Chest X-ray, AP view. Patient: 65 years old, sex M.
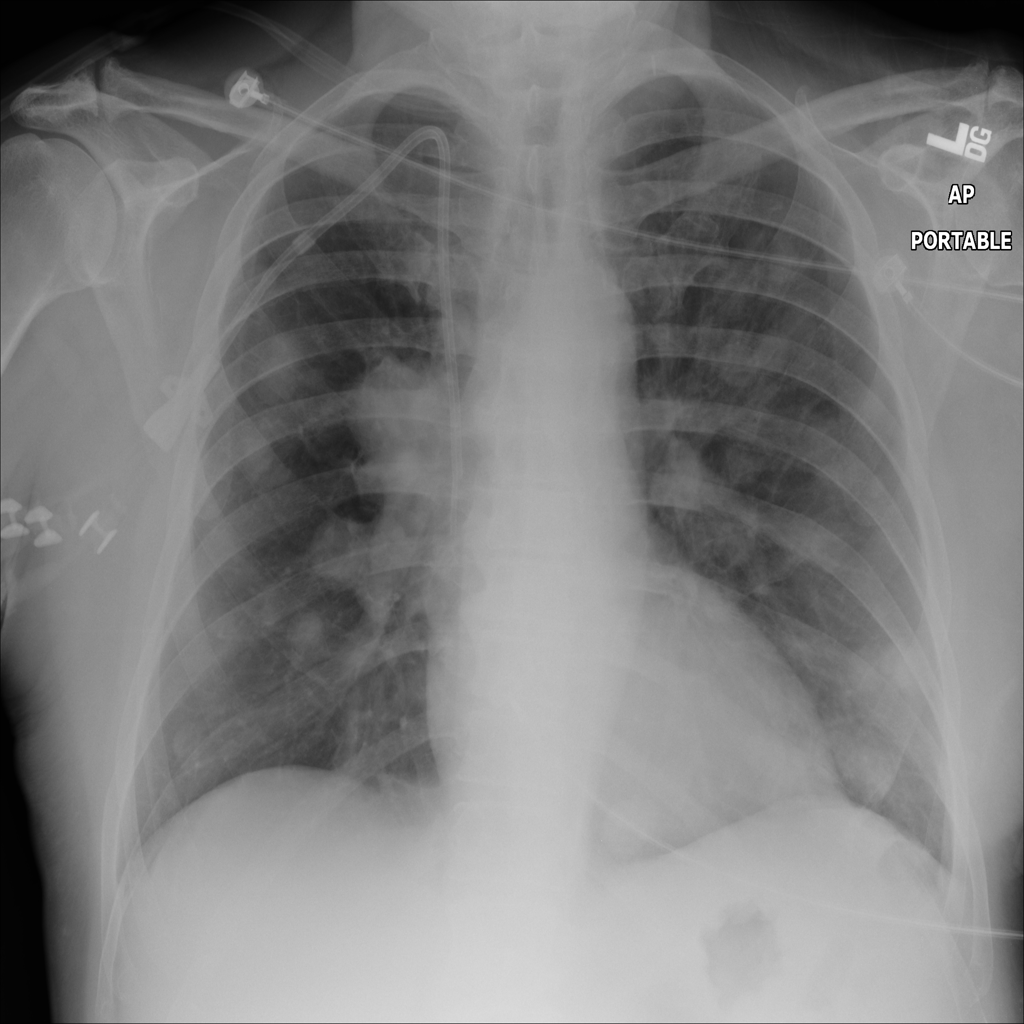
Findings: Nodule